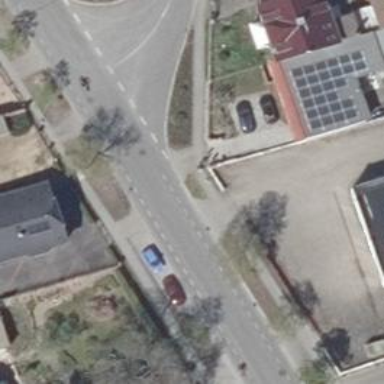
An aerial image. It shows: Secondary road with asphalt surface. It includes separate cycle lane and sidewalk.